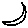
Label: moon